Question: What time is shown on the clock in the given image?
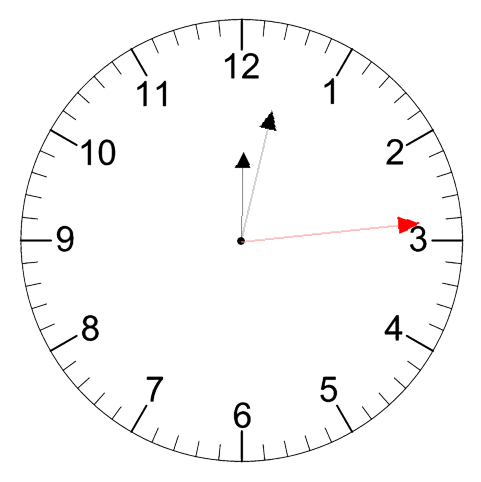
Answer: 12:02:14